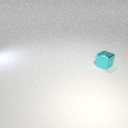
small cyan metal cube